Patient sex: M
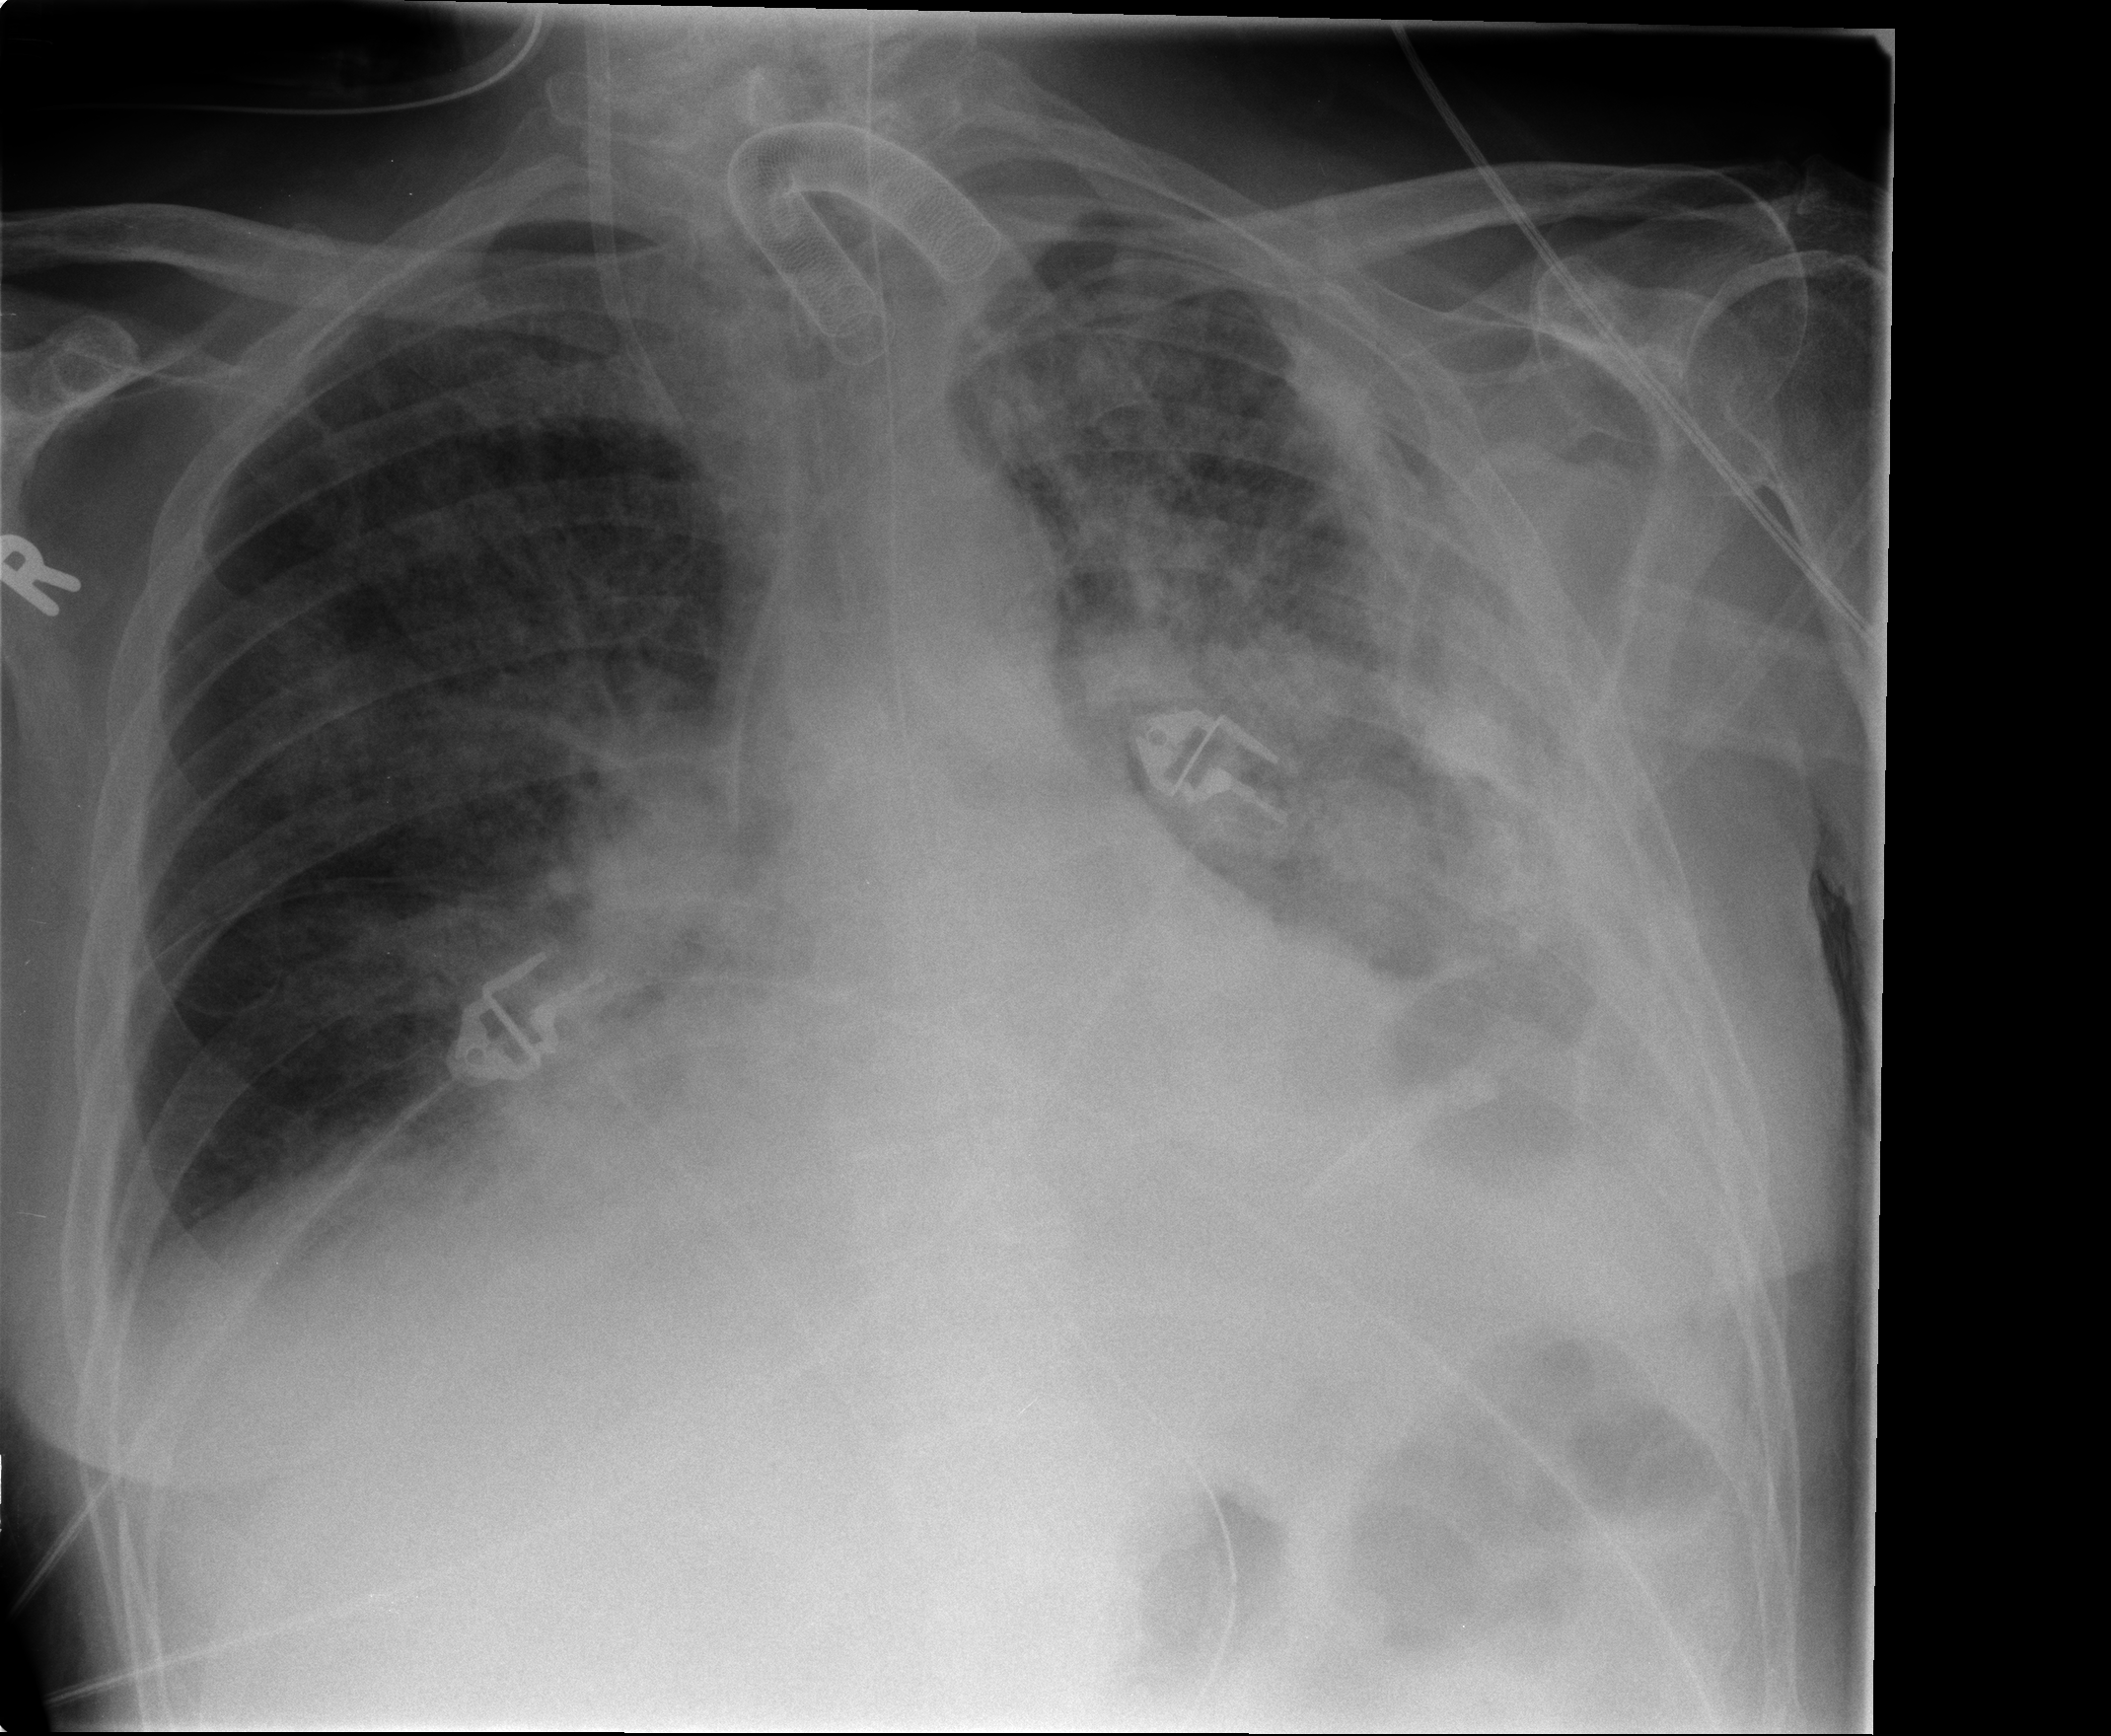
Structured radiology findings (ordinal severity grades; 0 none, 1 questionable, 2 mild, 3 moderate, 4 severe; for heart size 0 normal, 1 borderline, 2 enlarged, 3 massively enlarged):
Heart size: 0
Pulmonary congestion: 3
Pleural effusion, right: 1
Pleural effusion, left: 2
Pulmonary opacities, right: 3
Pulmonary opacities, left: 4
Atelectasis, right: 2
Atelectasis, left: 2